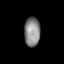
Tissue: lung
Cell type: Endothelial cells
Senescence score: 0.598
Nuclear area (px): 455
Mean DAPI intensity: 135.336